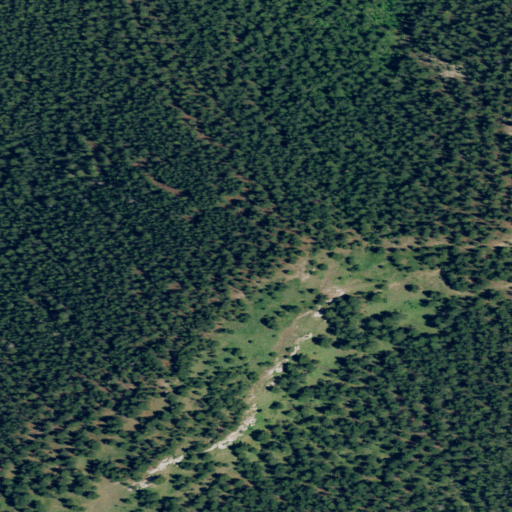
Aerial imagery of mountain in Montana named Travois Butte containing evergreen forest and shrub